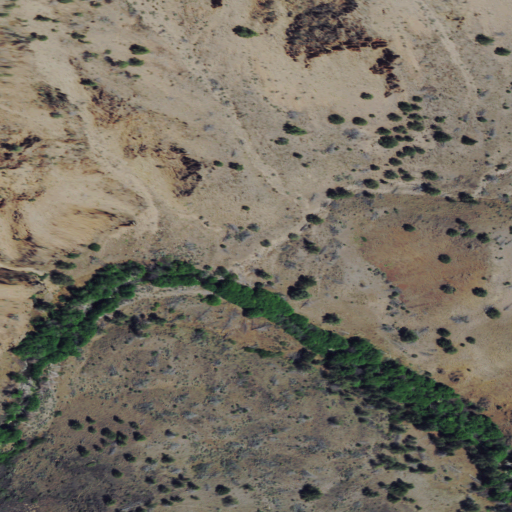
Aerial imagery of valley in Oregon named Forman Canyon containing grassland, shrub, woody wetlands, and evergreen forest